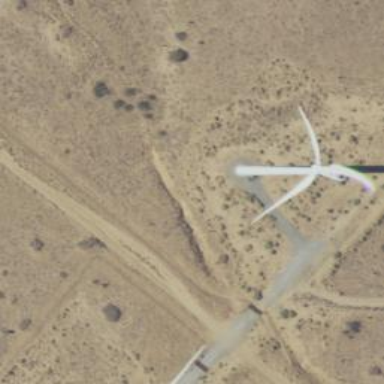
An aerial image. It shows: Wind generator powered by Vestas horizontal axis wind turbine.